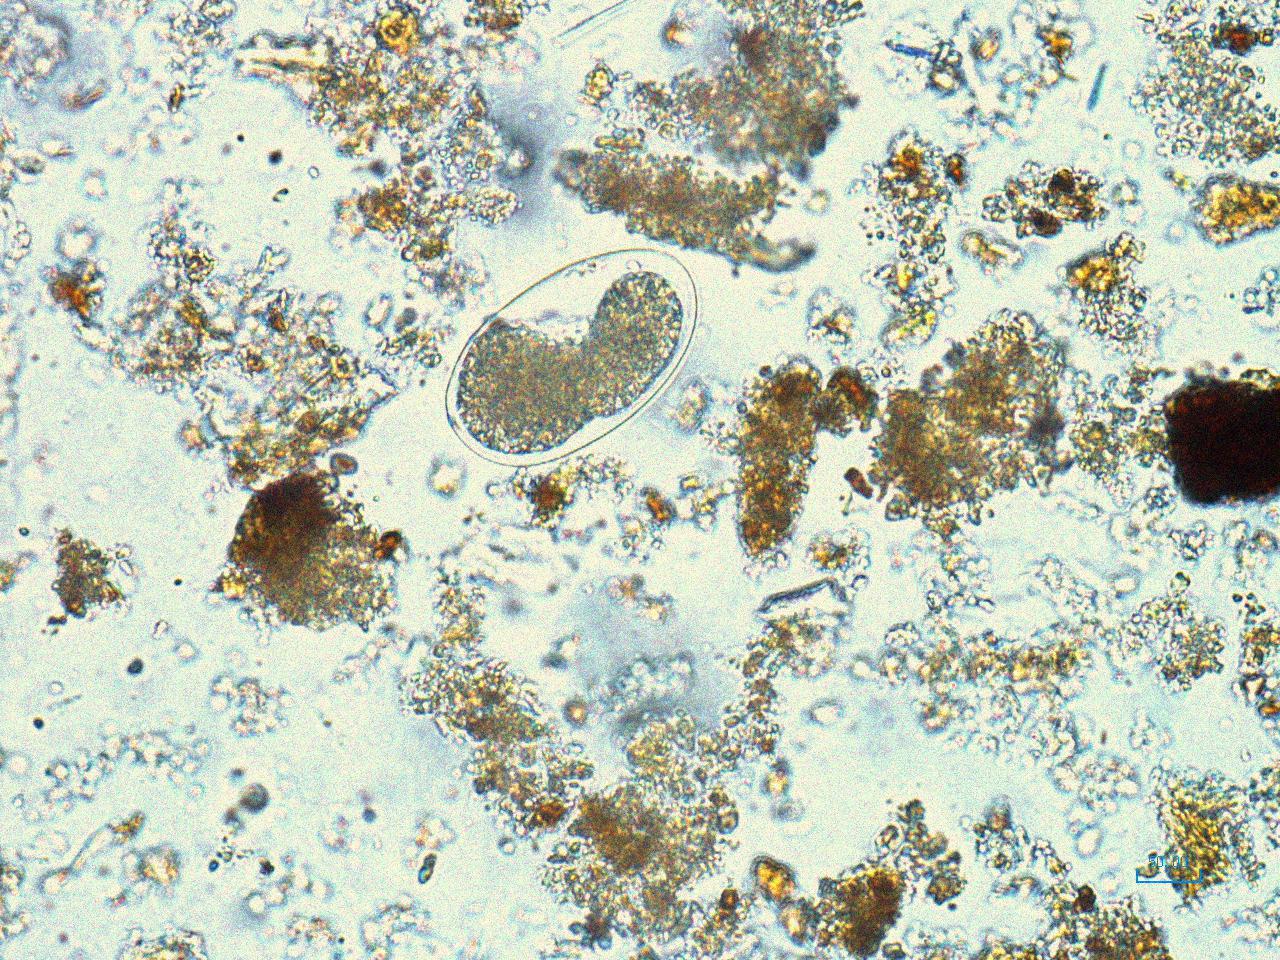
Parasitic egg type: Hookworm egg